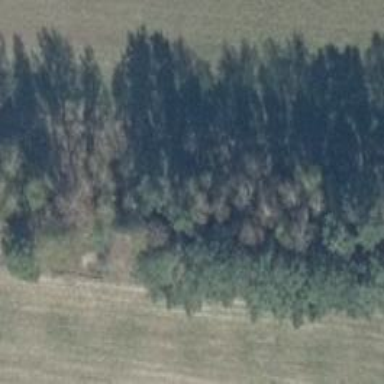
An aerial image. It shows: Hunting stand.